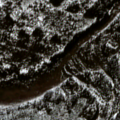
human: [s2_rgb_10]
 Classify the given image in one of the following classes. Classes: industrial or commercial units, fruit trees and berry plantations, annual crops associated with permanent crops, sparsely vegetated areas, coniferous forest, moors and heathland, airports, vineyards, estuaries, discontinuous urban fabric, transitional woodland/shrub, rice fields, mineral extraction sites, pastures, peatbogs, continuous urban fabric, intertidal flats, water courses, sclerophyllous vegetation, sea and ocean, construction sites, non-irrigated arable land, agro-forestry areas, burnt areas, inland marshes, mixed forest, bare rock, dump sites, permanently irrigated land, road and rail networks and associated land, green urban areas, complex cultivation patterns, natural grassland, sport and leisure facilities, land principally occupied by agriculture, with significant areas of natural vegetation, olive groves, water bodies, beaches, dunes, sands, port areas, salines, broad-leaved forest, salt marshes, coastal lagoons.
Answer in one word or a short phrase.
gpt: coniferous forest, transitional woodland/shrub